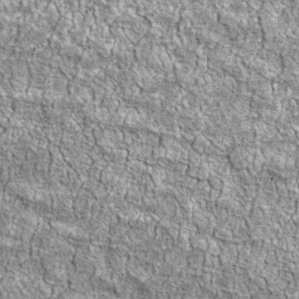
Label: non_frost